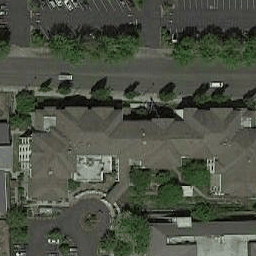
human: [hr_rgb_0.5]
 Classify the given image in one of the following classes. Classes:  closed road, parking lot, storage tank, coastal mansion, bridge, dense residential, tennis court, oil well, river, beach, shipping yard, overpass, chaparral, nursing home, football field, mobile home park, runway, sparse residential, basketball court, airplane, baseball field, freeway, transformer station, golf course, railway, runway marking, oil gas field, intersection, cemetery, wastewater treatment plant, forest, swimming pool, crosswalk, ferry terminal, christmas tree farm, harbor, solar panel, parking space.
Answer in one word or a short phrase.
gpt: nursing home